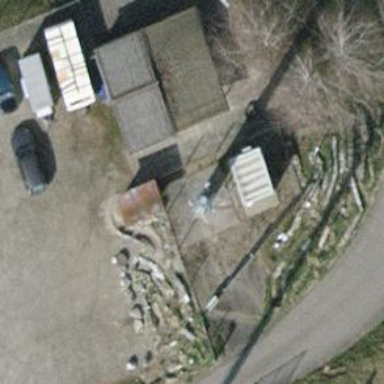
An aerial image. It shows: Man-made mast used for communication purposes.